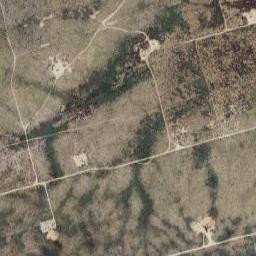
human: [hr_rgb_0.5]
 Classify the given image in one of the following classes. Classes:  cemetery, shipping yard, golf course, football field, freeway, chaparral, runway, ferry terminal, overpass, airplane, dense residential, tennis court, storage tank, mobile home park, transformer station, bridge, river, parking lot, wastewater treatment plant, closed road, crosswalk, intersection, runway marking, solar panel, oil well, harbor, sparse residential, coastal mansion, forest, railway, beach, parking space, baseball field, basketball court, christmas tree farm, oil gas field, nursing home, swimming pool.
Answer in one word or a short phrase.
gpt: oil gas field